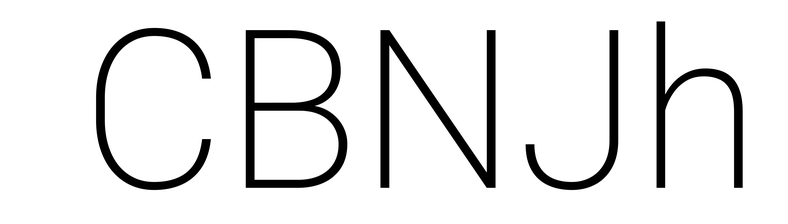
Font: Roboto_ExtraLight